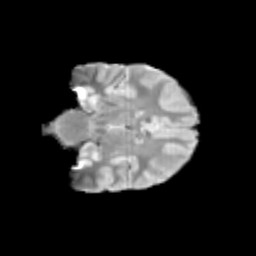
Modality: T2w
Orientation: coronal
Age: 13
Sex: male
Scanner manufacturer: siemens
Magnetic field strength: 3 T
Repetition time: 3.8 s
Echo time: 0.07 s